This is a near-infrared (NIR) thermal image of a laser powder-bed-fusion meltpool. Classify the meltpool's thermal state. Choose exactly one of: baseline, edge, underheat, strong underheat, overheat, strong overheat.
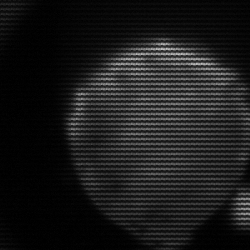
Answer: edge